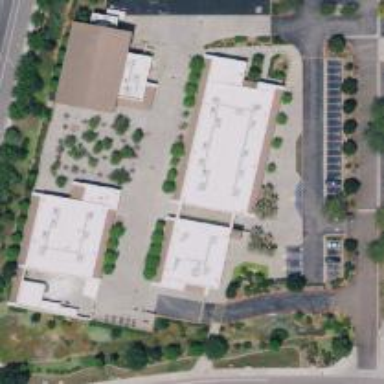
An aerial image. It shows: School building.